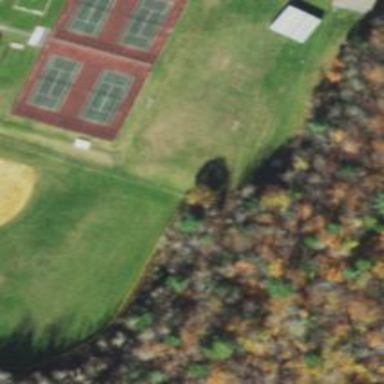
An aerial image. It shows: Tennis court on pitch.